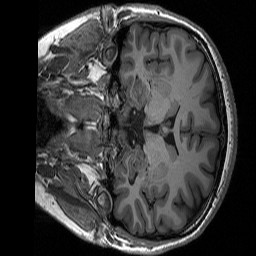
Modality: T1w
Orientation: coronal
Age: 25
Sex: female
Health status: healthy
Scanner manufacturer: siemens
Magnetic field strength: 3 T
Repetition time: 2.3 s
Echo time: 0.00298 s